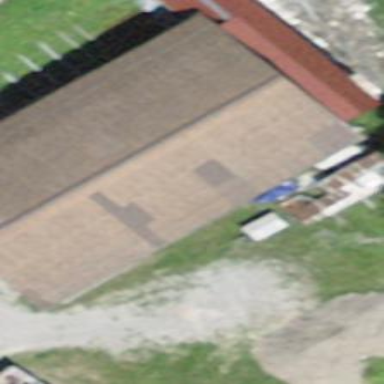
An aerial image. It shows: Gabled building with roof oriented along its structure.